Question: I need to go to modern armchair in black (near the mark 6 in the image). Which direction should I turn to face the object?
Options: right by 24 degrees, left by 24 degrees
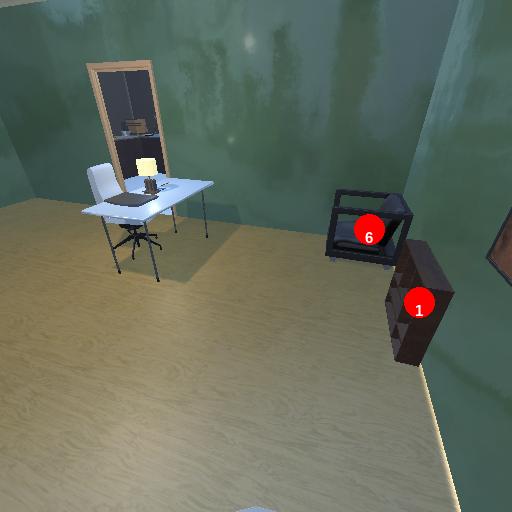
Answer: right by 24 degrees